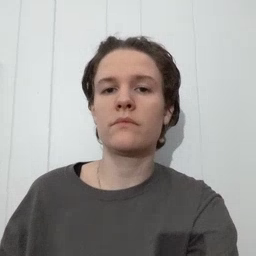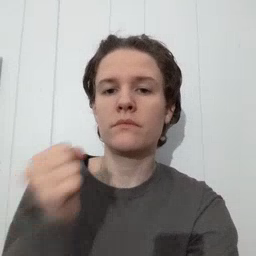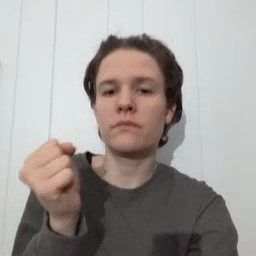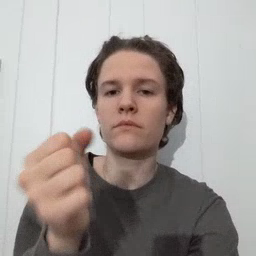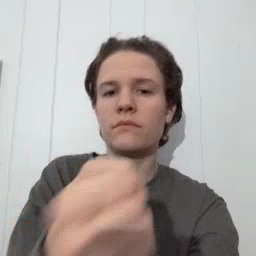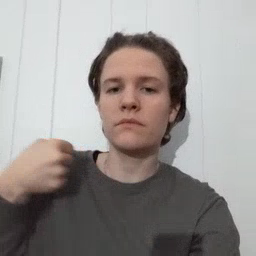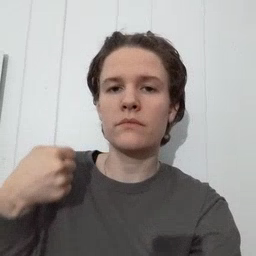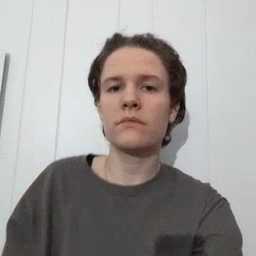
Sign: refrigerator